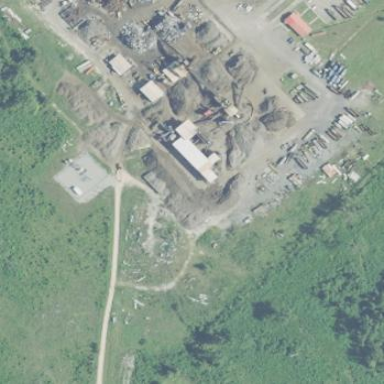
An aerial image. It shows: Scrap yard located in industrial area.